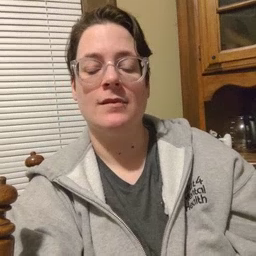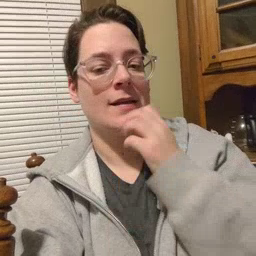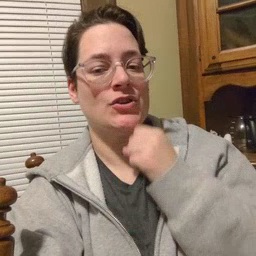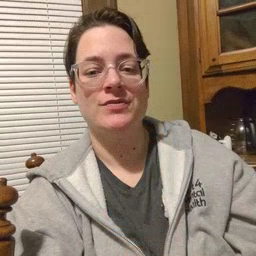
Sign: underwear